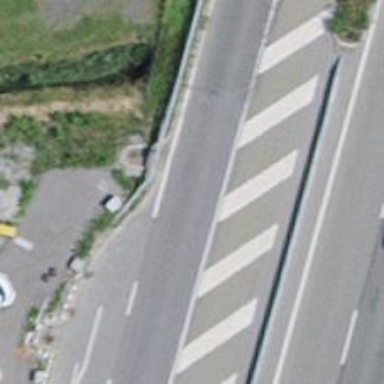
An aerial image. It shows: Primary road with asphalt surface.